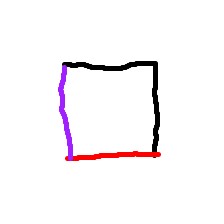
Shape: square